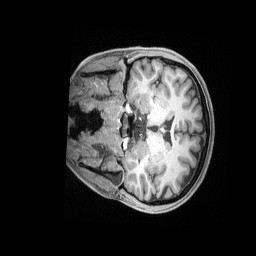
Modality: T1w
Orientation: coronal
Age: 25
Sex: female
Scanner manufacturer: siemens
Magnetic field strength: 3 T
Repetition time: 2.4 s
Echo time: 0.00228 s